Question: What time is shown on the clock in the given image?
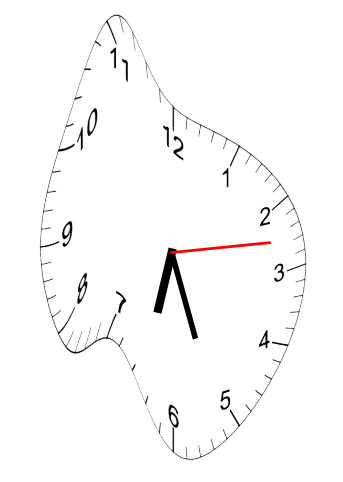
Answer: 06:26:13